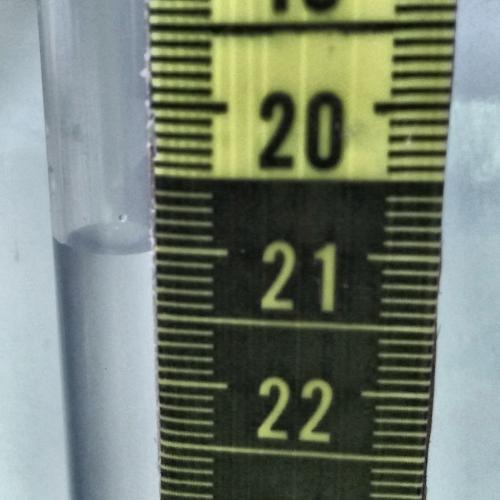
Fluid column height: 21.0 cm